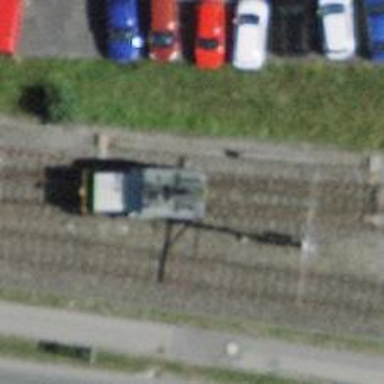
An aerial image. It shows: Railway switch.